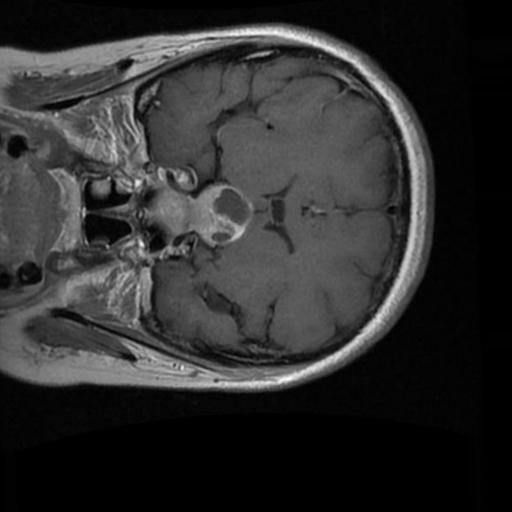
Label: brain_tumor